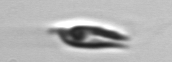
Label: Chrysochromulina_lanceolata